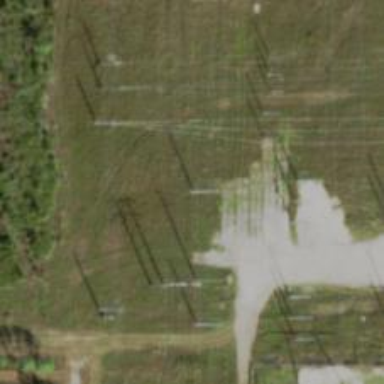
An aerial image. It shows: Power pole.